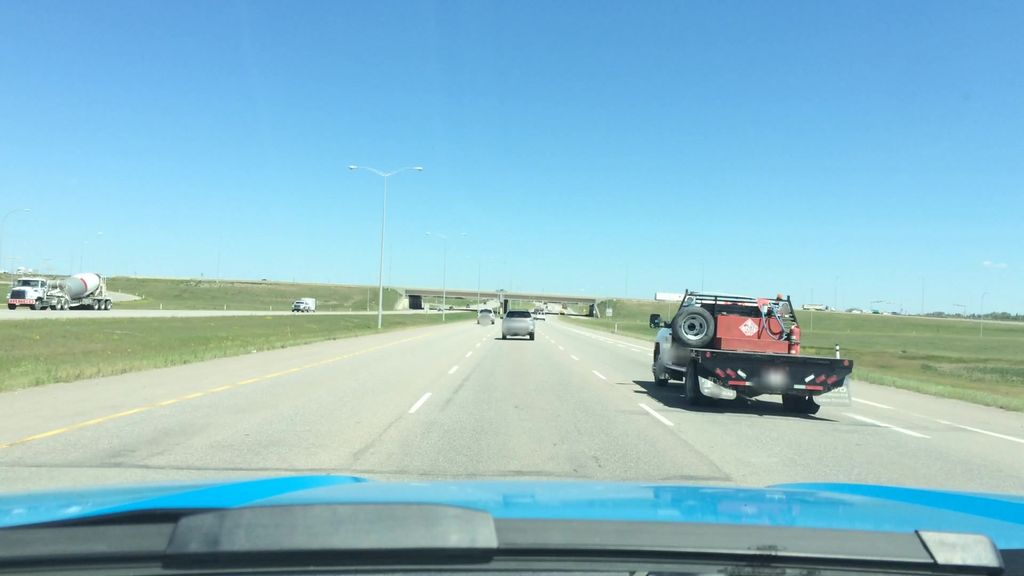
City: calgary